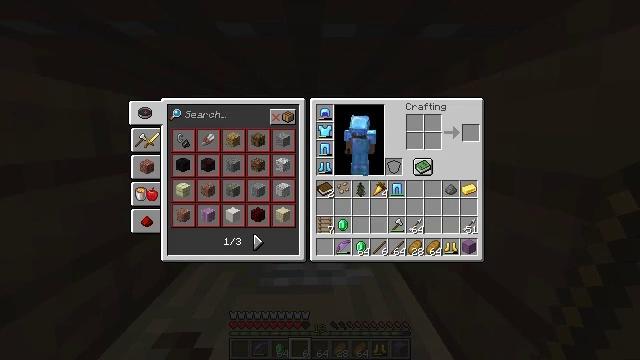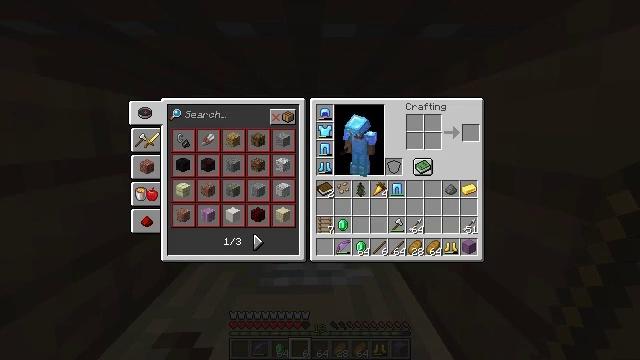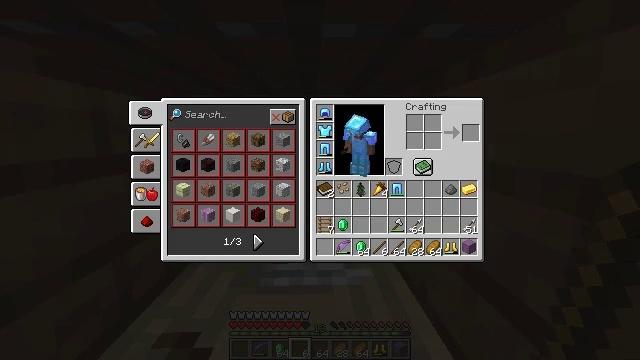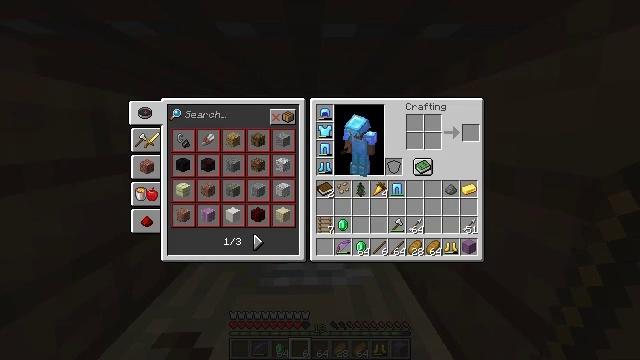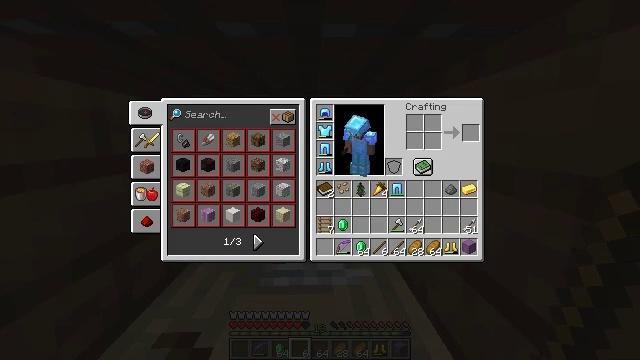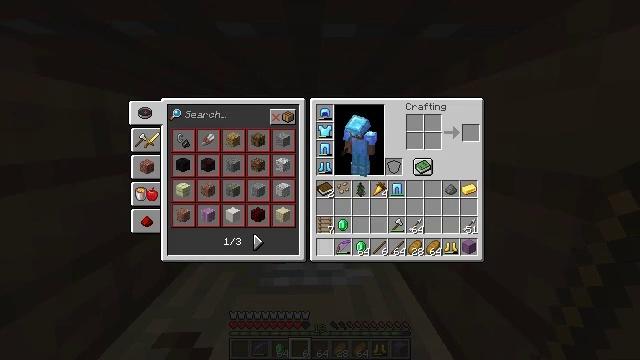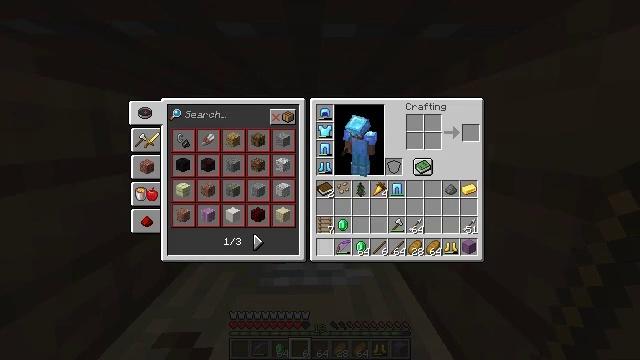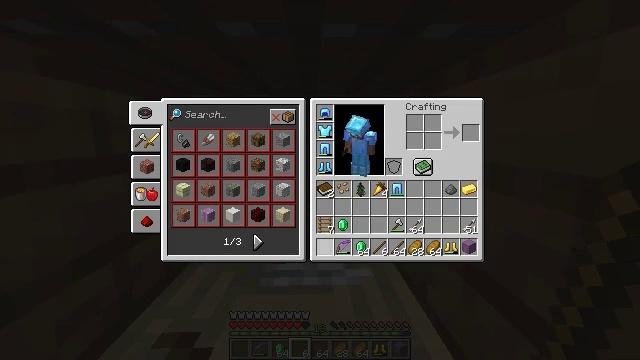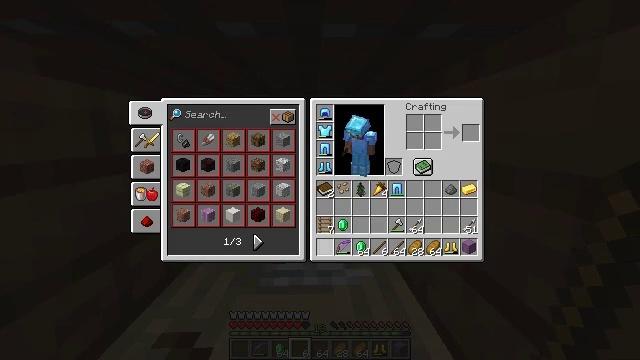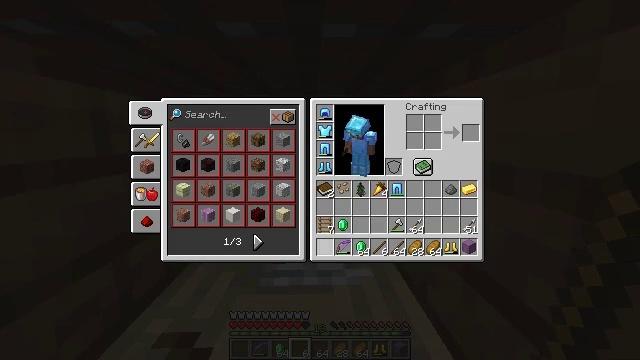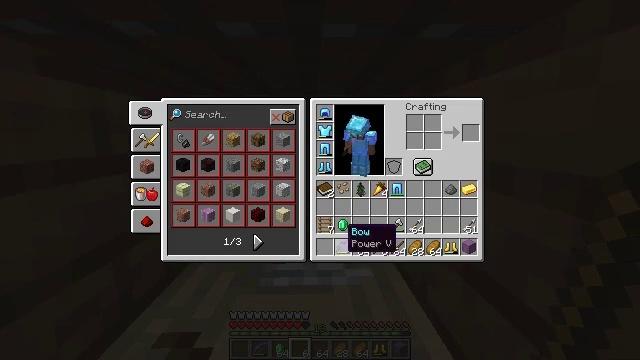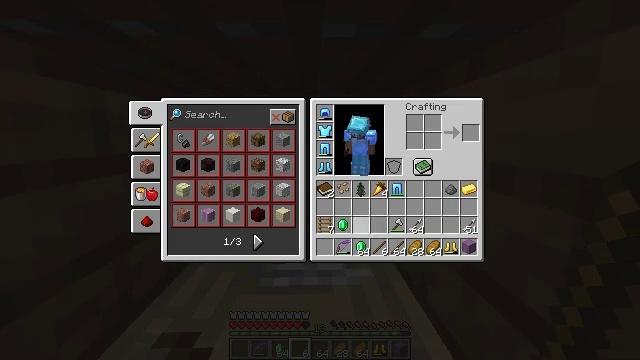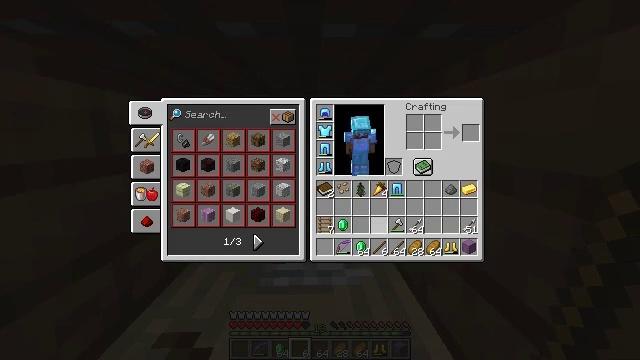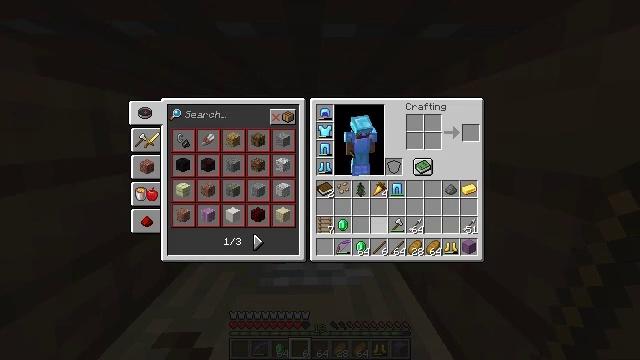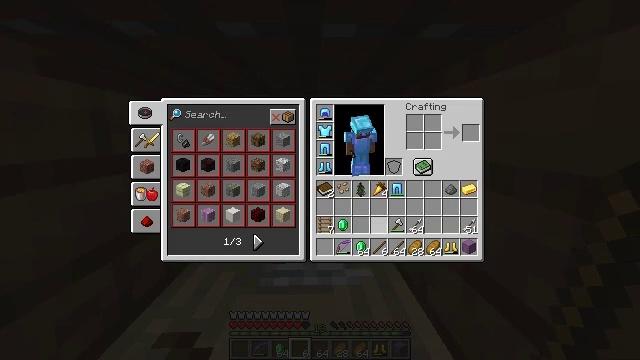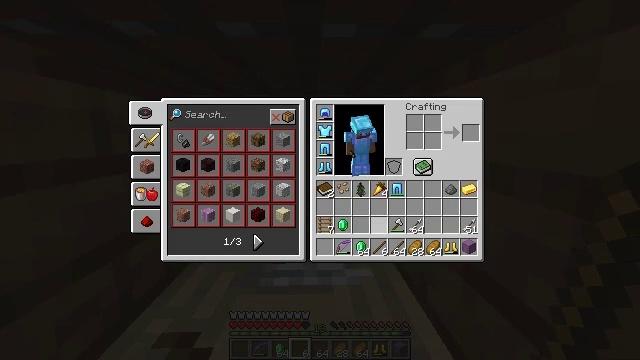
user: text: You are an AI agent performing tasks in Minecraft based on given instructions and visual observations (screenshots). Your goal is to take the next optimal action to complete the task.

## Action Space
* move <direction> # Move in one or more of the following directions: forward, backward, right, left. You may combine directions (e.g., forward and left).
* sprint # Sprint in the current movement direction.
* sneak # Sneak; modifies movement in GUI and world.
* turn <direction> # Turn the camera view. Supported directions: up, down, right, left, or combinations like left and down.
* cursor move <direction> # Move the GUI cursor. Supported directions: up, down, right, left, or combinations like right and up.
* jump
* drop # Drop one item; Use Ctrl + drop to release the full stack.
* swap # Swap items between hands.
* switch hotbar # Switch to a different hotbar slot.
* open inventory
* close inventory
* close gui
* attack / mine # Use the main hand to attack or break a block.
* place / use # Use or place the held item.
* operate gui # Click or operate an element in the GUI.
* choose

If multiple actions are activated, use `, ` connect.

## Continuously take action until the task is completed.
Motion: motion action
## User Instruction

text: Break and collect the fletching table.
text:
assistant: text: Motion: no_op
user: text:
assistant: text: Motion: no_op
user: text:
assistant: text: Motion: no_op
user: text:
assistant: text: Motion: cursor move right
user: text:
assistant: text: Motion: no_op
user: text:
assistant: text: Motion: operate gui
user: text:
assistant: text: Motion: operate gui
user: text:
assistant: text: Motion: operate gui
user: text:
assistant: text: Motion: operate gui
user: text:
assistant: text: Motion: cursor move right and up
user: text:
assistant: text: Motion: cursor move right and up
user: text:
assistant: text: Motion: cursor move right
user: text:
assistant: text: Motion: operate gui
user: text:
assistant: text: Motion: operate gui
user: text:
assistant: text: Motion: operate gui
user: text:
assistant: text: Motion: no_op
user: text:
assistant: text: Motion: no_op
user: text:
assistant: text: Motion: no_op
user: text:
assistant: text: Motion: no_op
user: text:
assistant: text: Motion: no_op
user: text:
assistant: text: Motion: no_op
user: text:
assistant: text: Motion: no_op
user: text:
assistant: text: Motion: no_op
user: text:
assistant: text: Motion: no_op
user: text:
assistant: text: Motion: no_op
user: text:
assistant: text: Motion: no_op
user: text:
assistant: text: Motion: cursor move up
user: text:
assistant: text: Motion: no_op
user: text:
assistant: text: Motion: no_op
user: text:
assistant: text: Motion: close gui